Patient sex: F
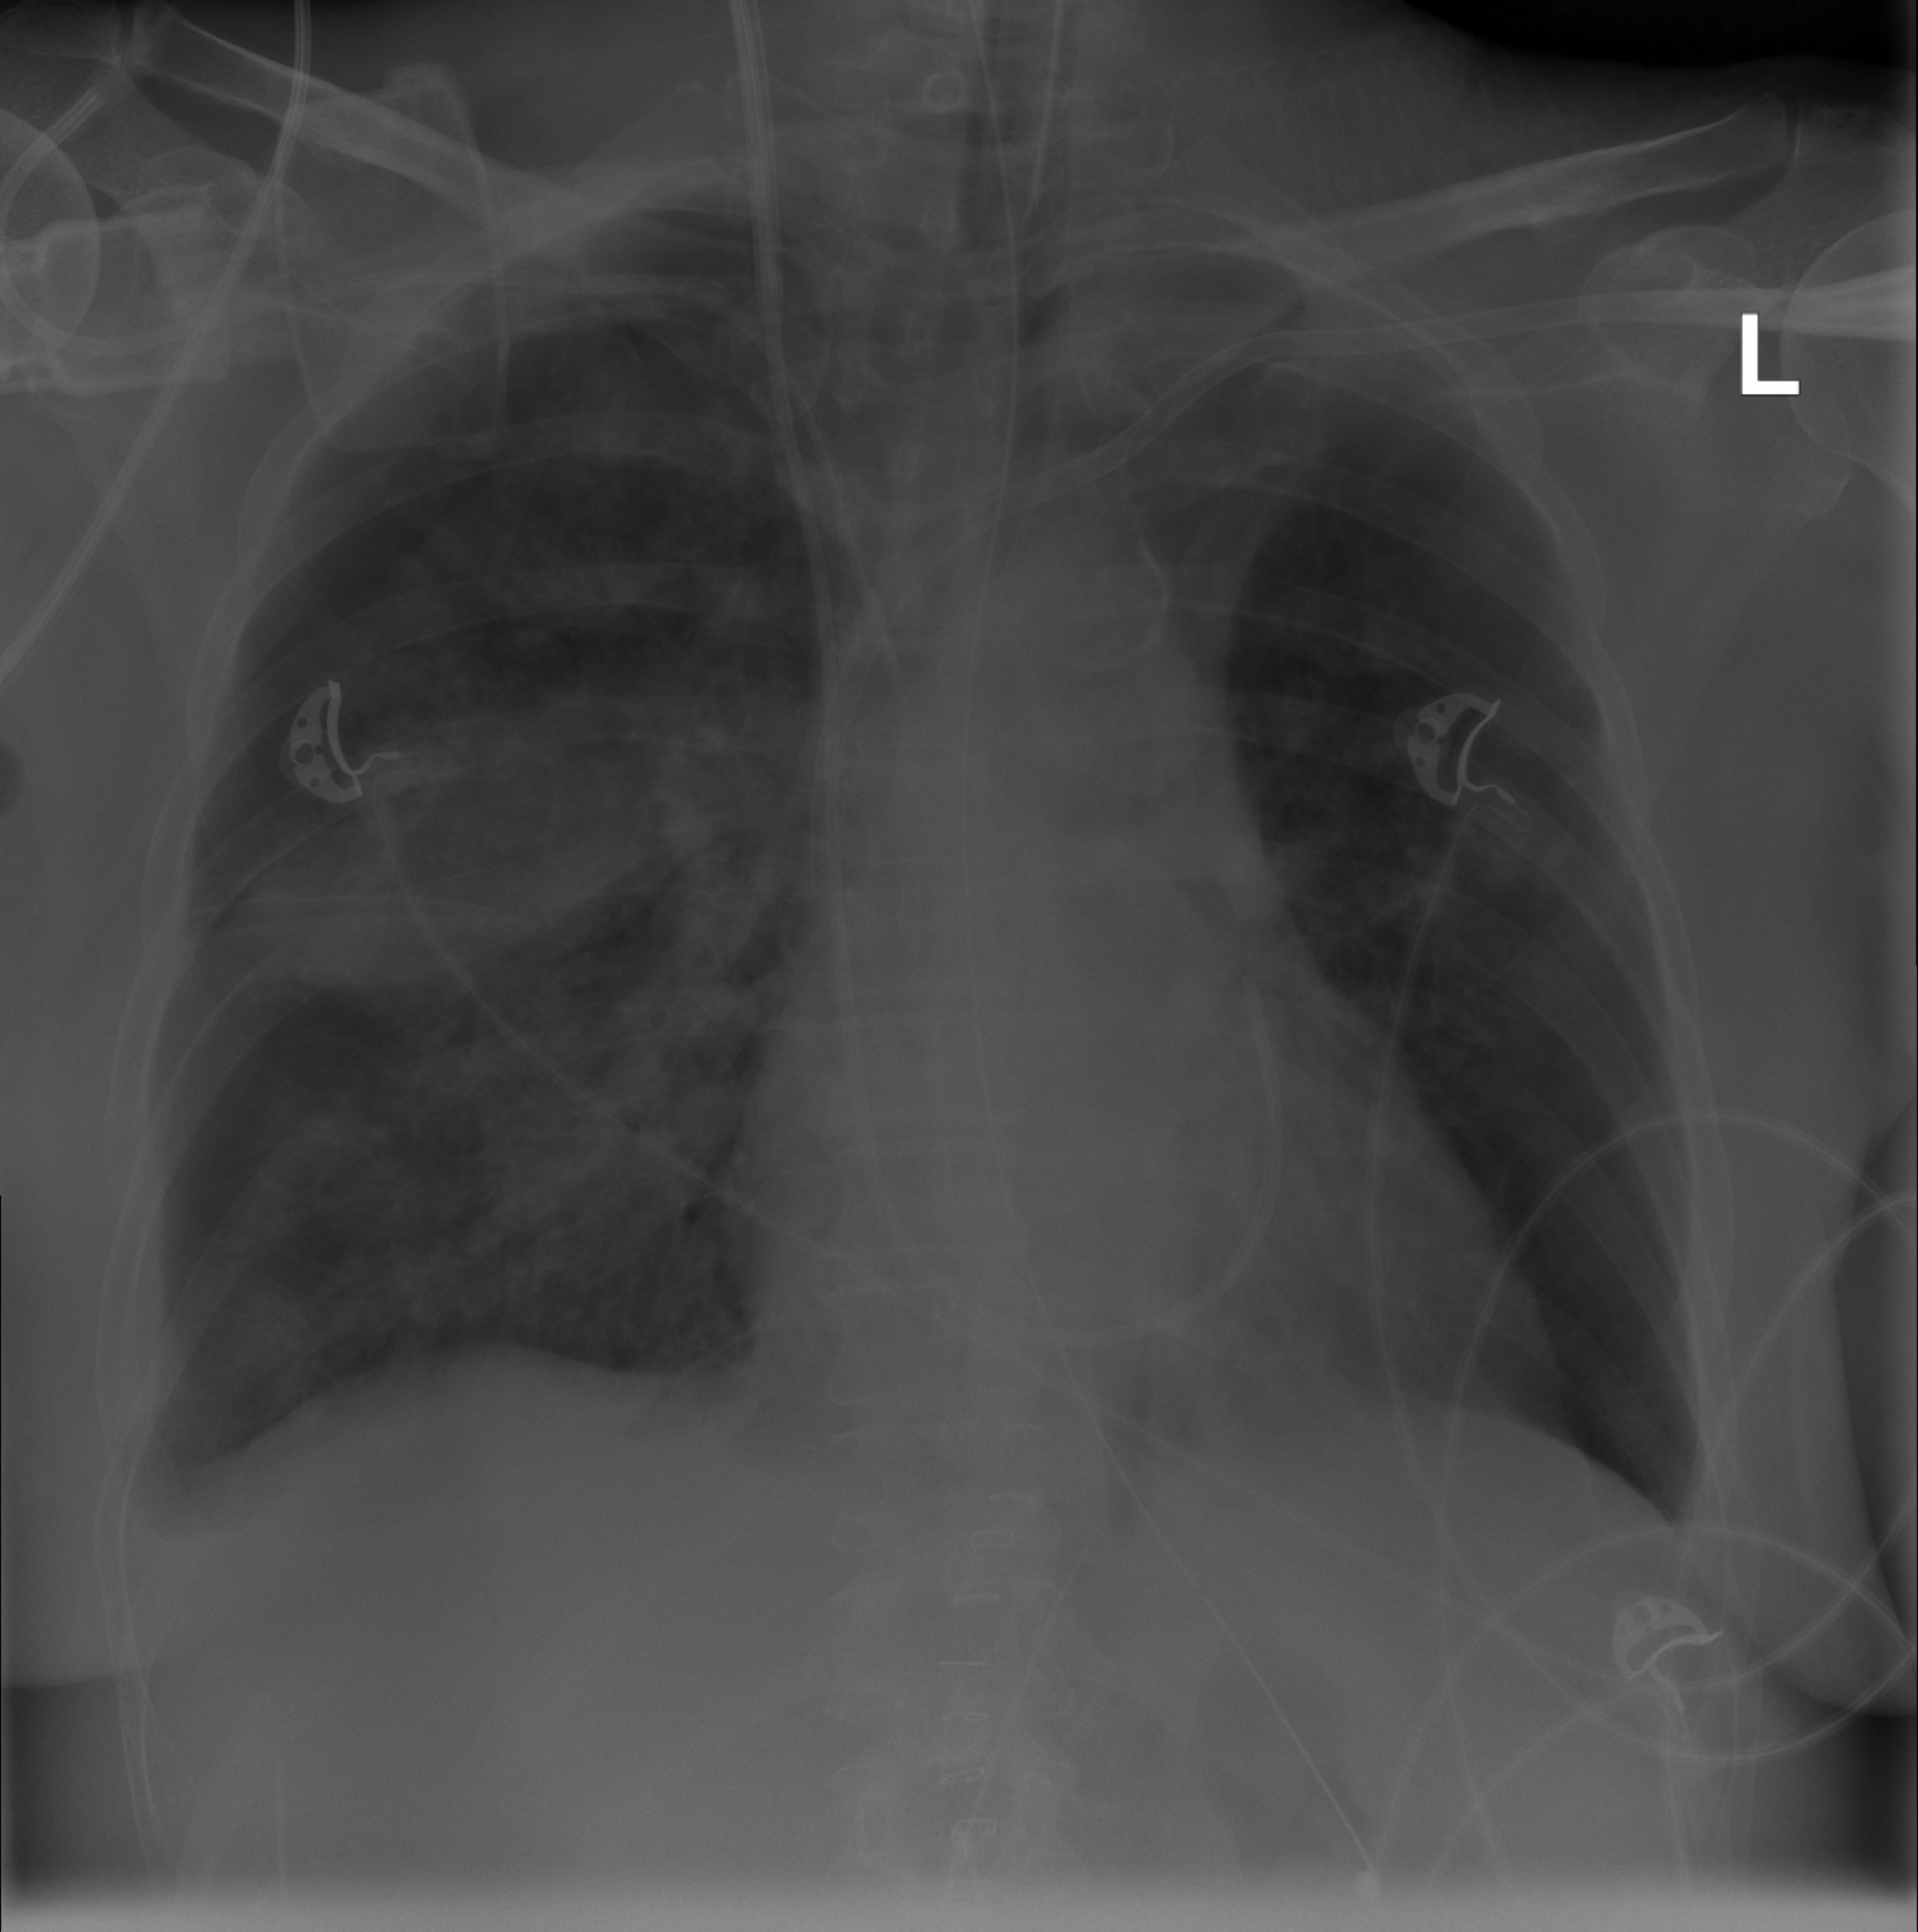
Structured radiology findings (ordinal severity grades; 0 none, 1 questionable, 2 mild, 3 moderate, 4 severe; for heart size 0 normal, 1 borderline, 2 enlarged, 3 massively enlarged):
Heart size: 2
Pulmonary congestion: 0
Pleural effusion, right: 2
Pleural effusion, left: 0
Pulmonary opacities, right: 3
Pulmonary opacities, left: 0
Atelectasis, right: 2
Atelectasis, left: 0